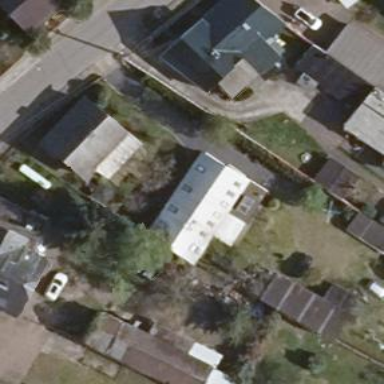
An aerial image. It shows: Building with gabled roof. The roof is light gray in color and oriented along its length.